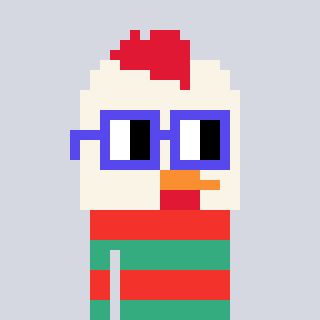
a pixel art character with square blue glasses, a chicken-shaped head and a teal-colored body on a cool background